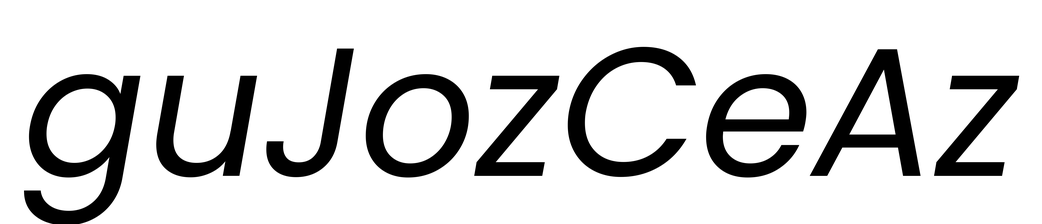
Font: Poppins-Italic